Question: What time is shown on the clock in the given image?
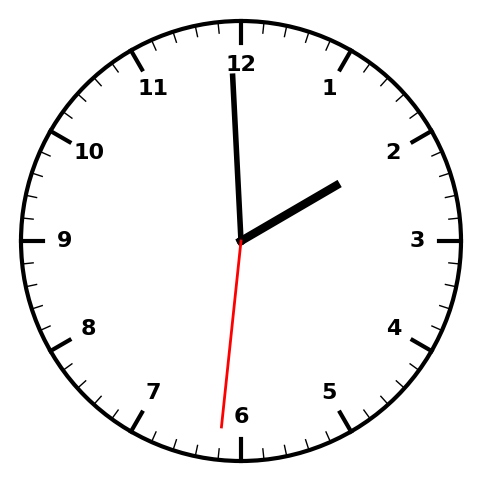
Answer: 01:59:31